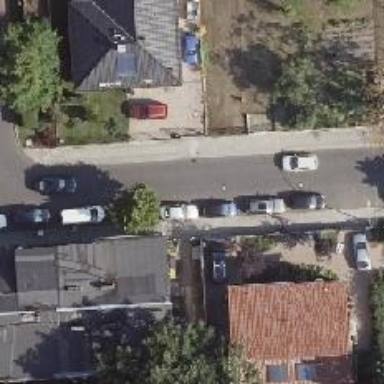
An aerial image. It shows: Traffic calming feature called choker.